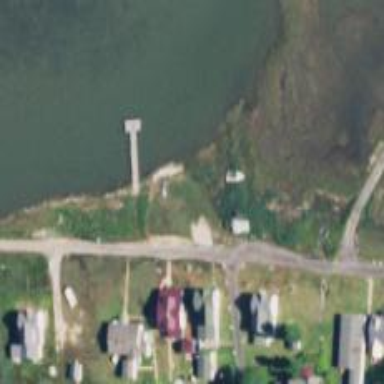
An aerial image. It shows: Man-made pier.